Question: I'm trying to align the baselines of 2 different div. the First div contains an H1 text while the other contains an H4. I have a border at the bottom for reference point.
'''
.row {
display: flex;
}
.col {
display: block;
margin-left: 20px;
margin-right: 20px;
}
'''
'''
<div class="row">
<div class="col">
<h1>Title/Header</h1>
</div>
<div class="col">
<h4>Subheader</h4>
</div>
</div>
'''

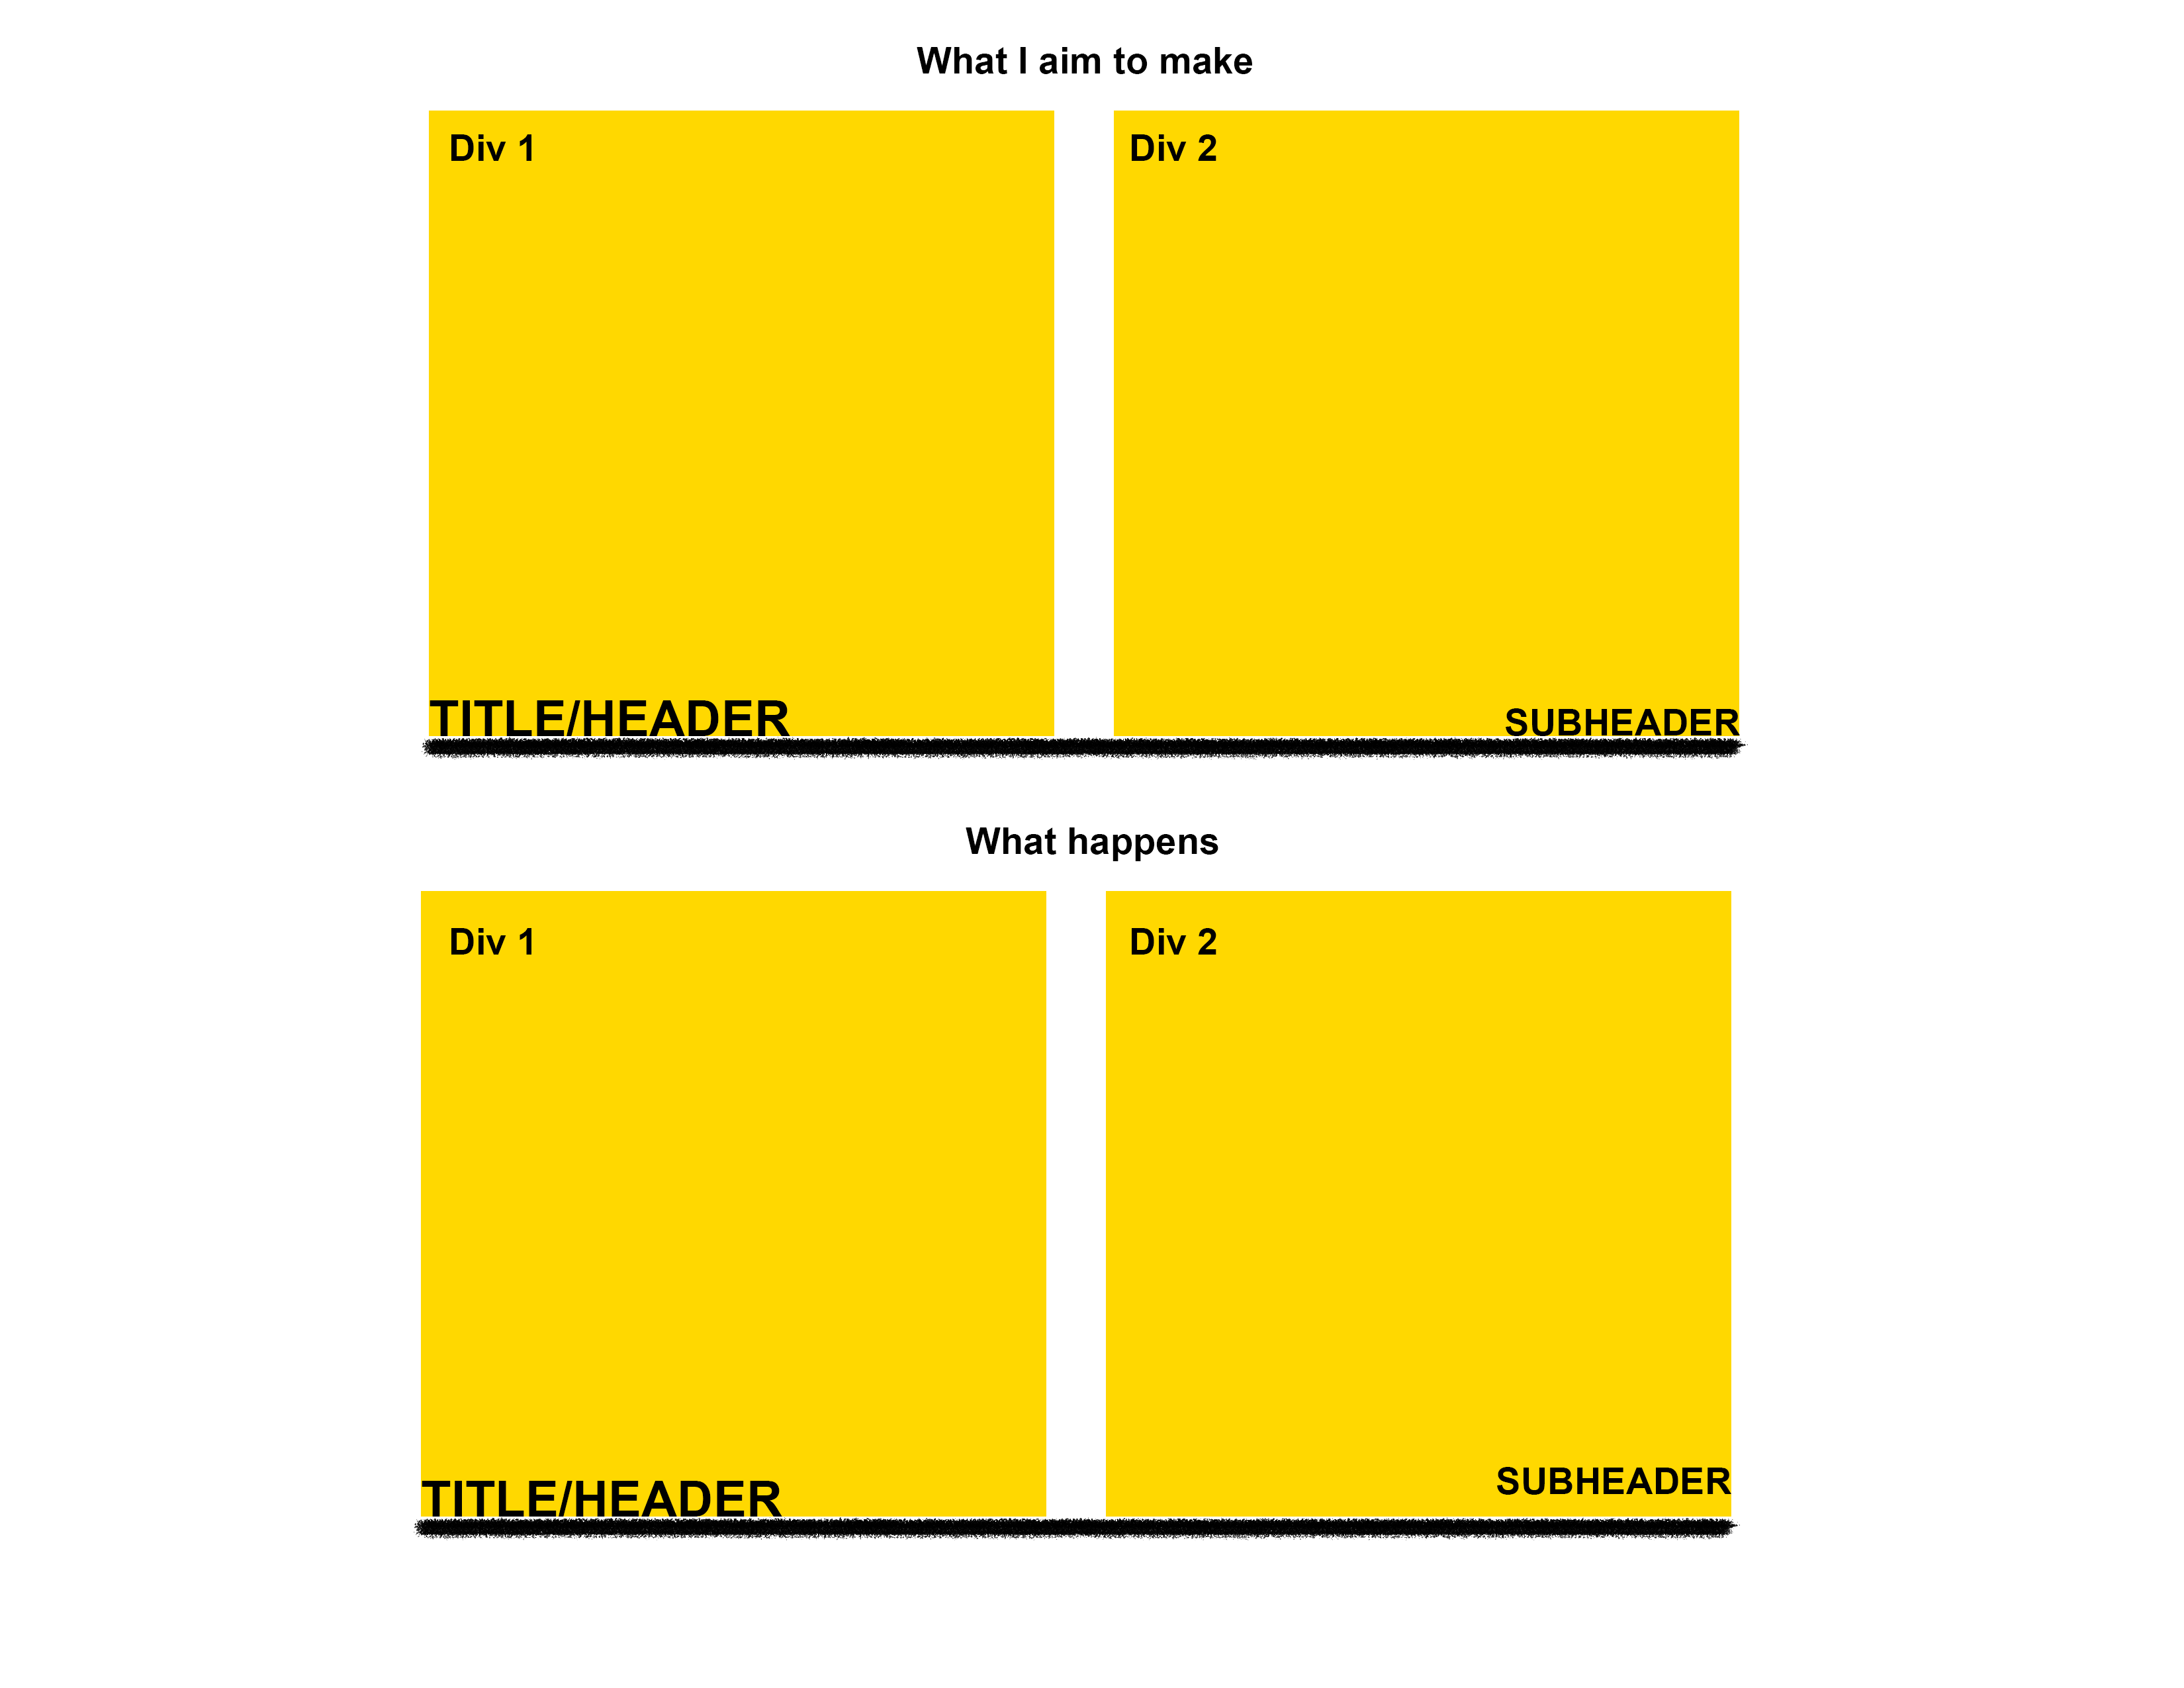
Answer: Use flex properties for this.
'''
.row {
display: flex;
}
.col {
display: flex;
flex: 1;
margin-left: 20px;
margin-right: 20px;
height: 300px;
background: yellow;
flex-direction: column;
justify-content: flex-end;
}
h1, h4 {
margin: 0;
}
h4 {
text-align: right;
}
'''
'''
<div class="row">
<div class="col">
<h1>Title/Header</h1>
</div>
<div class="col">
<h4>Subheader</h4>
</div>
</div>
'''